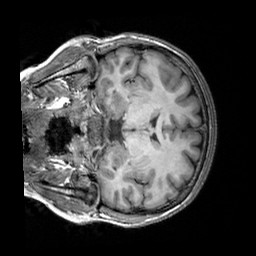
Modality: T1w
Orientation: coronal
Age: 20
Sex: female
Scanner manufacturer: siemens
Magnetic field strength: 3 T
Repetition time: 2.3 s
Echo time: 0.00303 s